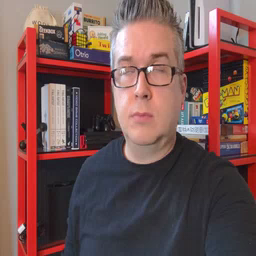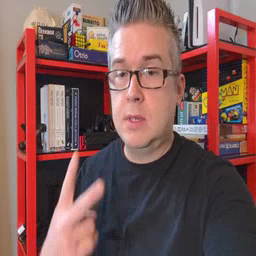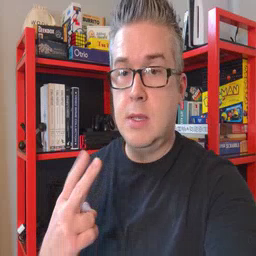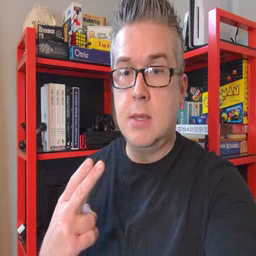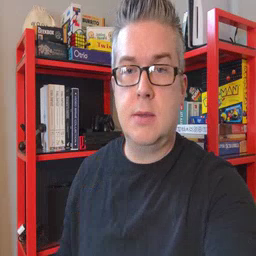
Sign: scissors